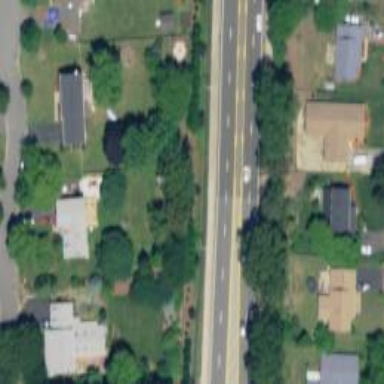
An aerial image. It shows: Primary highway.